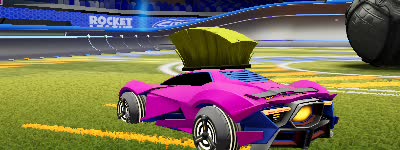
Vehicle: werewolf